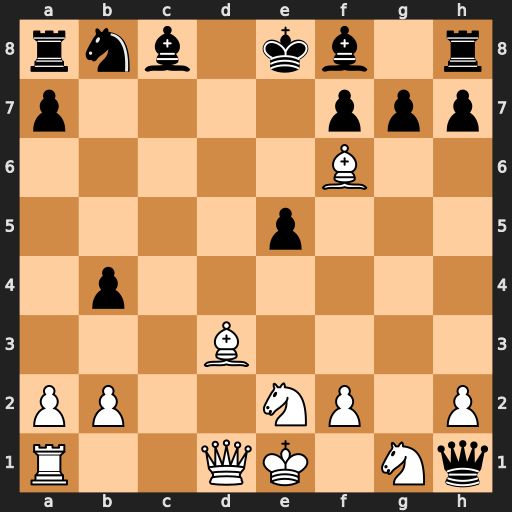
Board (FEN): rnb1kb1r/p4ppp/5B2/4p3/1p6/3B4/PP2NP1P/R2QK1Nq
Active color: w
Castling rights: Qkq
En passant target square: -
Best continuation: Be4 Qxg1+ Nxg1